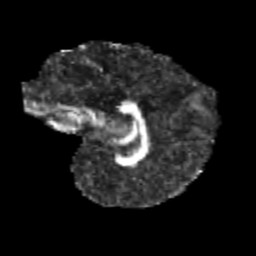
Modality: FA
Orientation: sagittal
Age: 9
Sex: male
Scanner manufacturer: siemens
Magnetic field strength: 3 T
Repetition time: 3.8 s
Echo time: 0.07 s